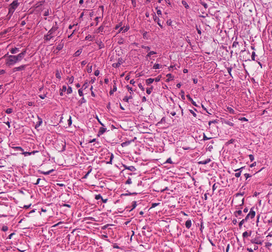
Tumor epithelial tissue: no
Tumor-associated stroma tissue: yes
Normal tissue: no